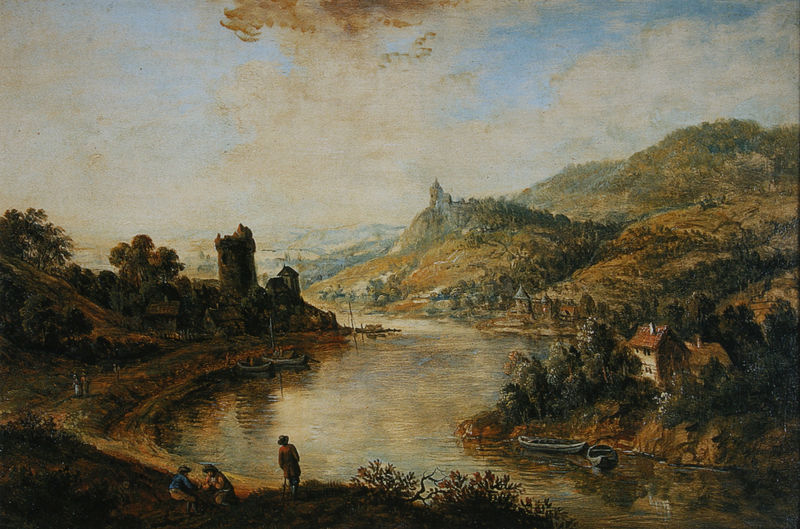
Titel: Rheinische Flusslandschaft mit Rundturm
Künstler: Christian Georg d. Ä. Schütz
Standort: Mainz
Institution: Landesmuseum
Schlagwörter: berg, blau, dunkel, felsen, gemälde, himmel, mann, wasser, weiß, wolken, bäume, fluss, gelb, grün, landschaft, menschen, ocker, see, sitzen, stadt, ufer, abend, braun, fenster, grau, hintergrund, hut, licht, männer, dach, gebäude, haus, schloss, weg, gesellschaft, ferne, häuser, hügel, natur, spiegelung, büsche, gewässer, kirche, sonne, wege, realismus, personen, pflanzen, tal, wald, boot, boote, kahn, kinder, schornstein, stock, turm, deutschland, schiffe, strand, mast, abhang, arbeiten, berge, dorf, dächer, luftperspektive, herbst, idylle, spazieren, schlot, masten, böschung, romantik, spielen, ruderboot, ruine, fuss, burg, türme, spaziergang, flusslandschaft, wälder, rückenfigur, angel, ölmalerei, weißß, romantisch, wanderer, siedlung, altdeutsch, anlegestelle, mäander, burgen, flussbiegung, ruderboote, flussufer, rhein, kimmel, burganlage, landshcaft, segelmastem, b, e, boote#, ölandschaft